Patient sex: F
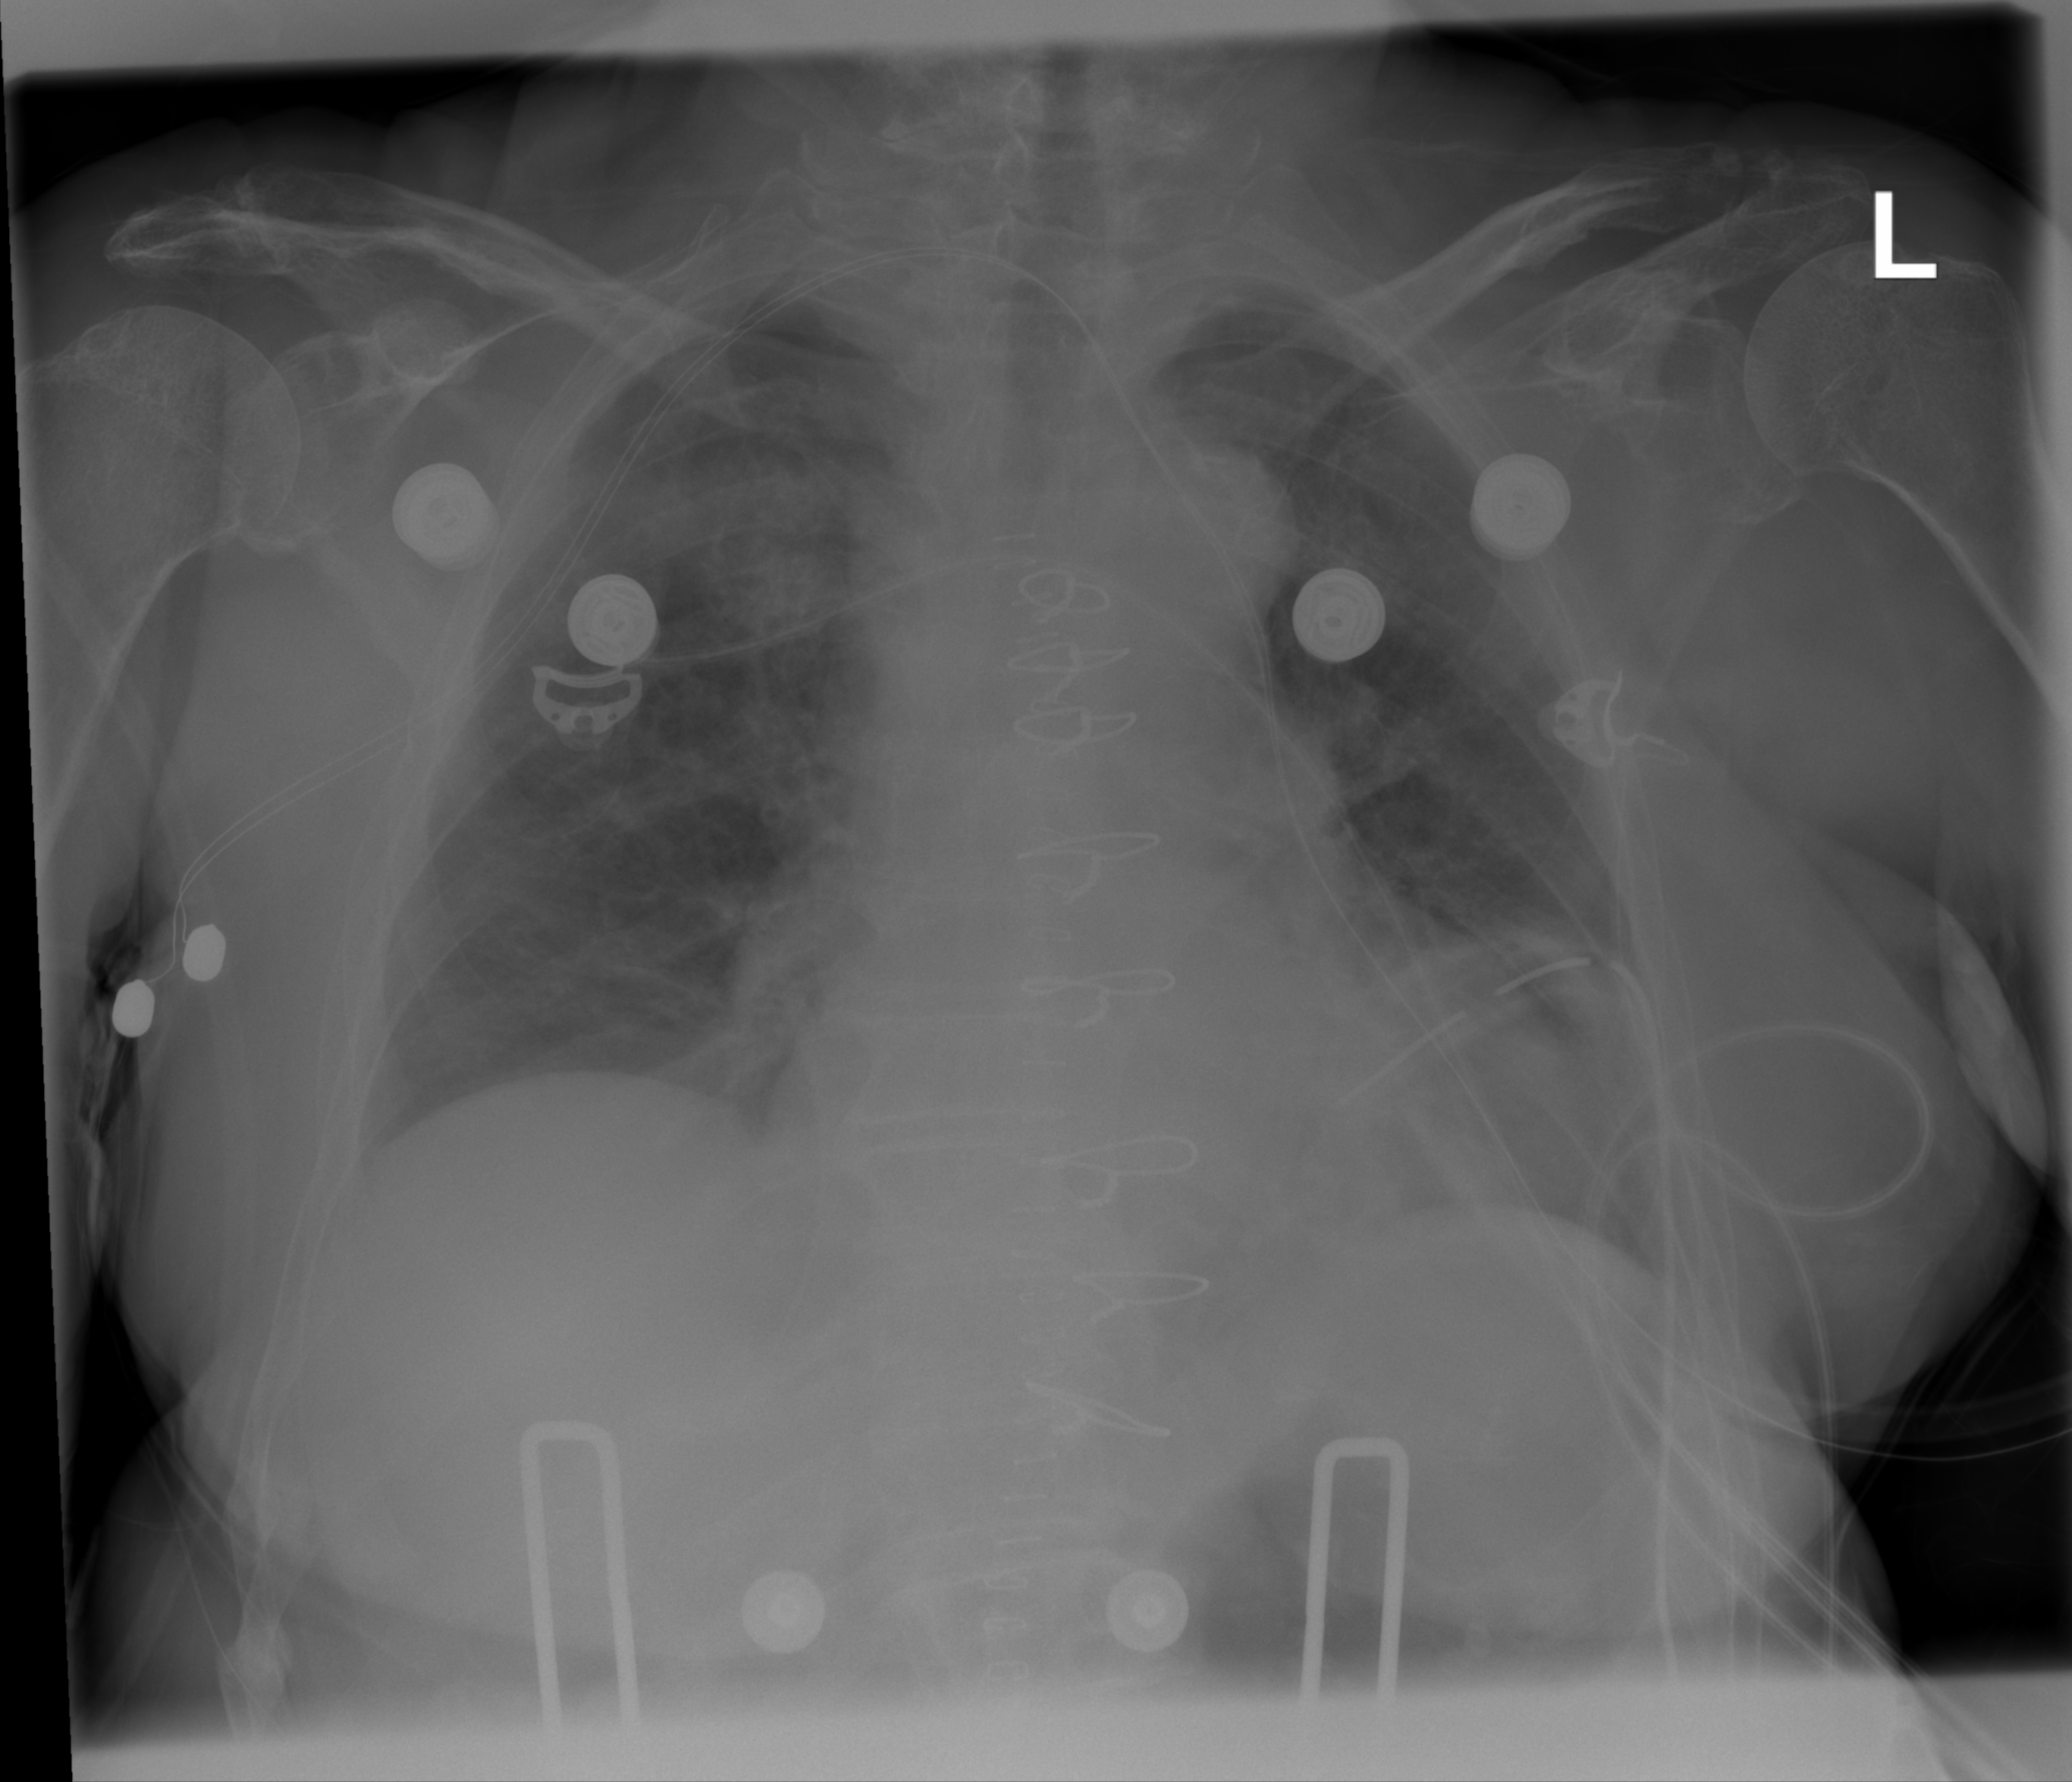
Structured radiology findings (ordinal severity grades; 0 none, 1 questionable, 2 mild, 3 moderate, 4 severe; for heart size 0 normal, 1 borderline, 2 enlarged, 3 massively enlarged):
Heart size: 0
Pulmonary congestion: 0
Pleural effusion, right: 1
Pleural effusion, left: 1
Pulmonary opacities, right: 0
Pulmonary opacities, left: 0
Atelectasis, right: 1
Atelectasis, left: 2